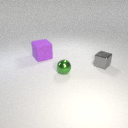
small gray metal cube to the right of small green metal sphere